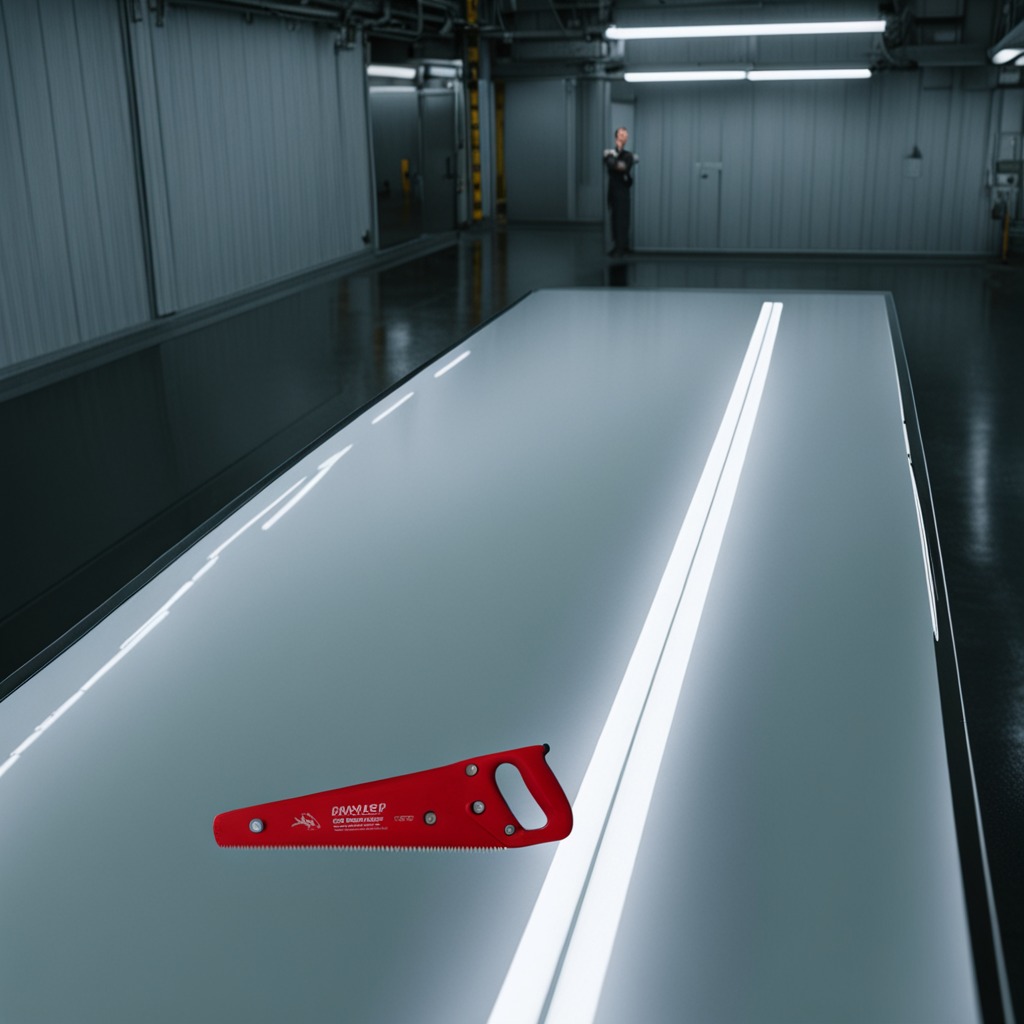
A metal saw is lying on a table.